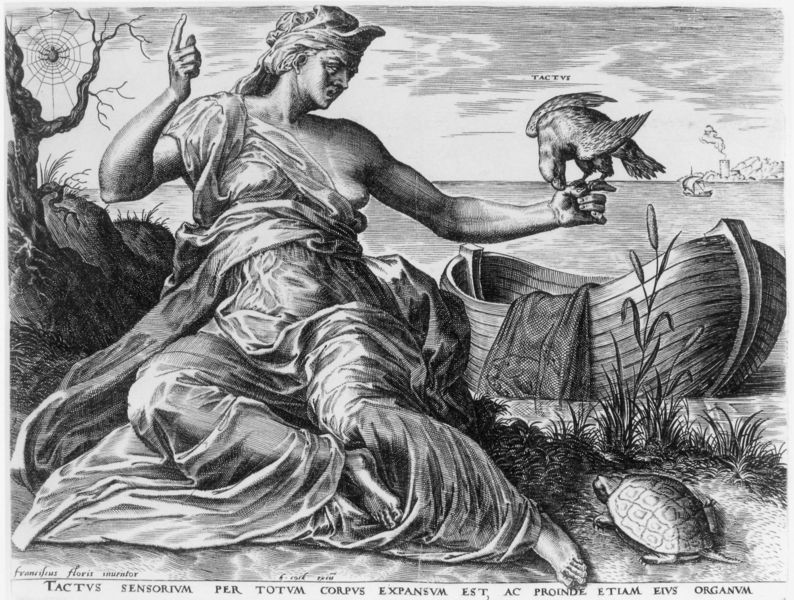
Titel: Das Fühlen; aus: Die fünf Sinne
Künstler: Frans Floris
Schlagwörter: adler, baum, meer, vogel, wasser, ufer, frau, zeichnung, gras, portrait, horizont, rauch, sitzend, boot, schrift, strand, burg, schwarzweiß, text, schildkröte, latein, spinne, spinnennetz, tactus, sensorium, frau rabe spinne schildkröte